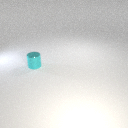
small cyan metal cylinder